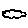
Label: cloud